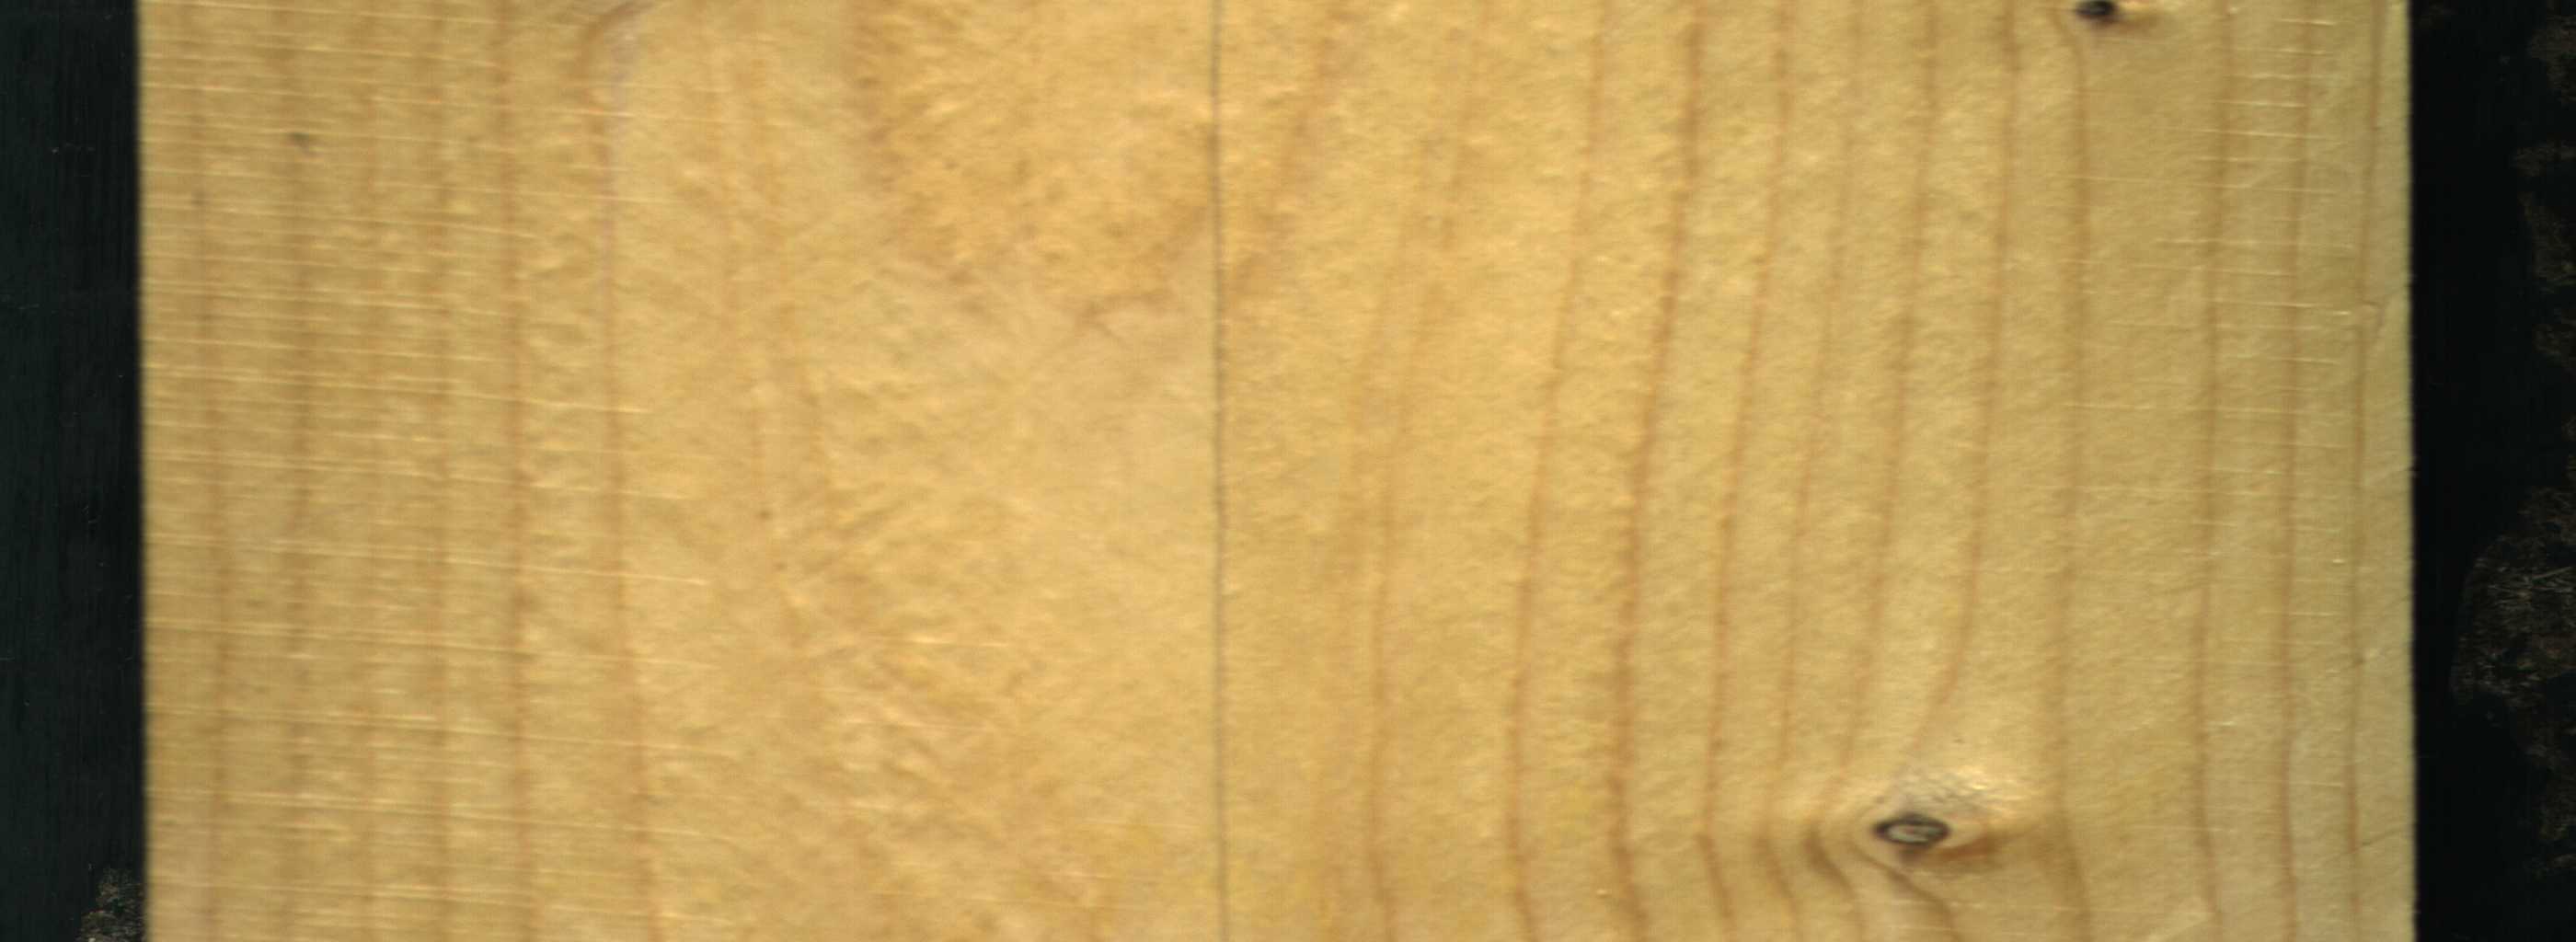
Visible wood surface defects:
Dead_Knot
Live_Knot